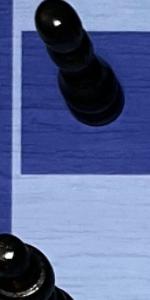
Label: Empty